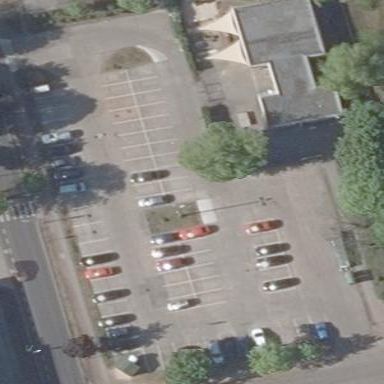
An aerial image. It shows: Parking area with surface.